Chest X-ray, PA view. Patient: 56 years old, sex M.
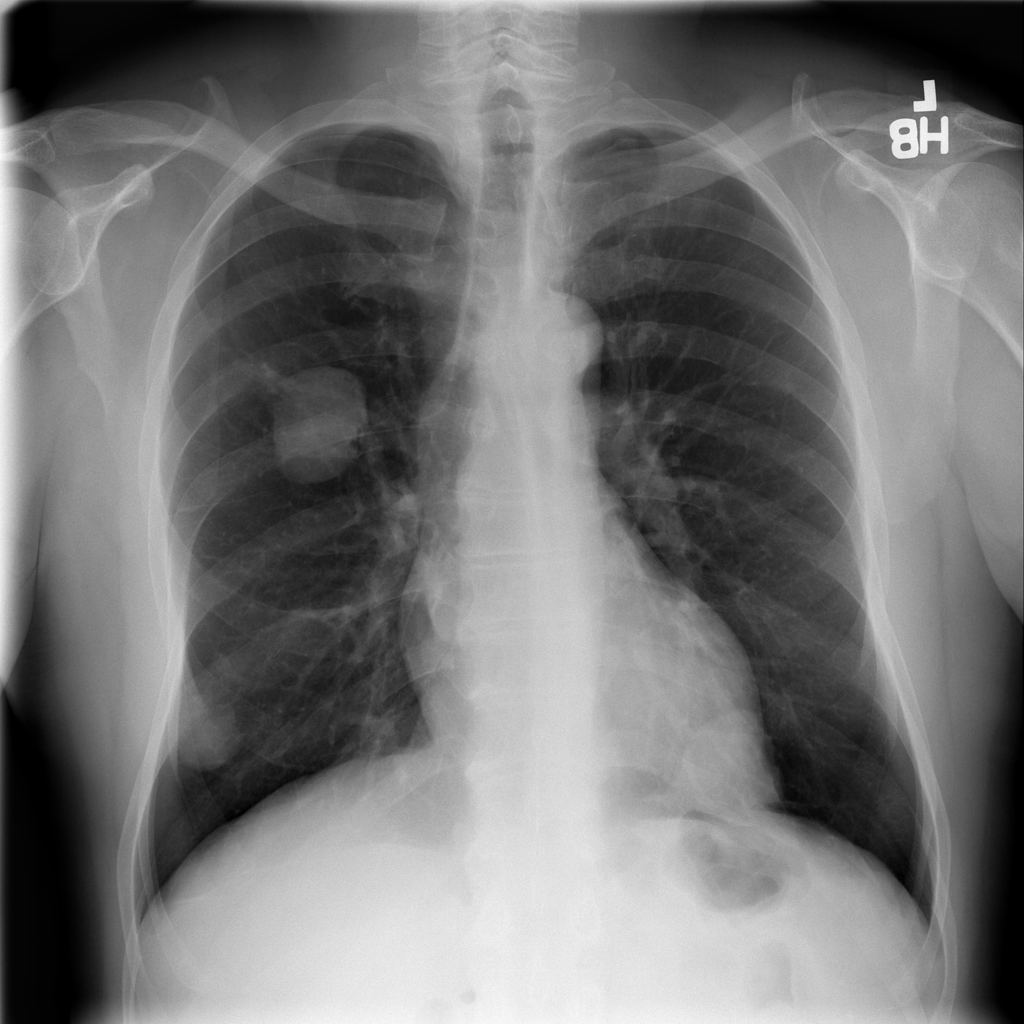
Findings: Mass